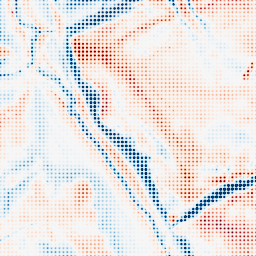
Category: trend_removal
Decomposition family: local_polynomial
Decomposition parameters: window_size: 31
degree: 1
Upsampling method: sinc_hamming
Upsampling parameters: scale: 8
kernel_size: 4
Upsampling scale: 8